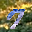
Label: 7